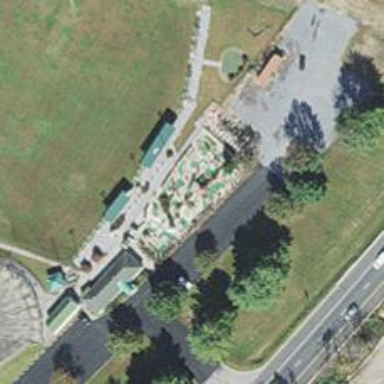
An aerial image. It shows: Miniature golf course.